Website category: sports
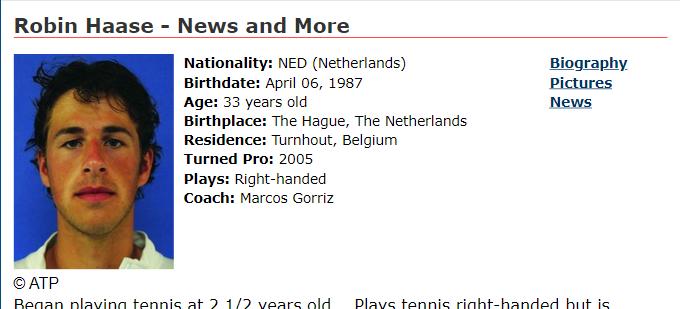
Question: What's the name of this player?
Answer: Robin Haase

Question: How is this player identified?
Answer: Robin Haase

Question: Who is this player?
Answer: Robin Haase

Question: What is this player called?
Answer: Robin Haase

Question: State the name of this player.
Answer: Robin Haase

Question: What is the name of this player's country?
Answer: NED

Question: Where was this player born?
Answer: NED

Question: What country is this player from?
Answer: NED

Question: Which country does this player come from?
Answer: NED

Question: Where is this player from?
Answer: NED

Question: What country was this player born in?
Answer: NED

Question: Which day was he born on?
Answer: April 06, 1987

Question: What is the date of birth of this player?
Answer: April 06, 1987

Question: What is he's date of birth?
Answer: April 06, 1987

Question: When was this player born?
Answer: April 06, 1987

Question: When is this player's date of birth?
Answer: April 06, 1987

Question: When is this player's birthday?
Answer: April 06, 1987

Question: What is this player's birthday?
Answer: April 06, 1987

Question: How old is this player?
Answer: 33 years old

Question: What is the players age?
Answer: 33 years old

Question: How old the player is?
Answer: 33 years old

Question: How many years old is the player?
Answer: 33 years old

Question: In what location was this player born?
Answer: The Hague, The Netherlands

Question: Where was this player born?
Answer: The Hague, The Netherlands

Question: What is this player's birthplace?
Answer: The Hague, The Netherlands

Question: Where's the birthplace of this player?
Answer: The Hague, The Netherlands

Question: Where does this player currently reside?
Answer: Turnhout, Belgium

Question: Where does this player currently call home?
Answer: Turnhout, Belgium

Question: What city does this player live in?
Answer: Turnhout, Belgium

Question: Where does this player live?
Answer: Turnhout, Belgium

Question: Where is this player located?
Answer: Turnhout, Belgium

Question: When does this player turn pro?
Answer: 2005

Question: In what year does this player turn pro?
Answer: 2005

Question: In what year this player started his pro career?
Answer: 2005

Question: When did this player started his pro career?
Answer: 2005

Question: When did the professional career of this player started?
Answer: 2005

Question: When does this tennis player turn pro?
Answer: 2005

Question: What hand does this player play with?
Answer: Right-handed

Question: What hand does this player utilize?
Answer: Right-handed

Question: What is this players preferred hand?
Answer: Right-handed

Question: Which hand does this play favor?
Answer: Right-handed

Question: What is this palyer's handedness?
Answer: Right-handed

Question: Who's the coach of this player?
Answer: Marcos Gorriz

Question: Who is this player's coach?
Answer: Marcos Gorriz

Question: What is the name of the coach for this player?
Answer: Marcos Gorriz

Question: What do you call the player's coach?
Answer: Marcos Gorriz